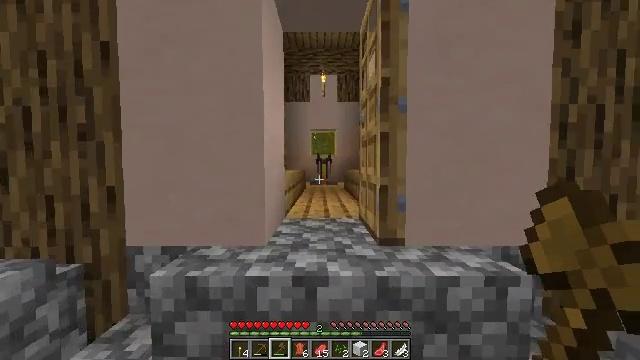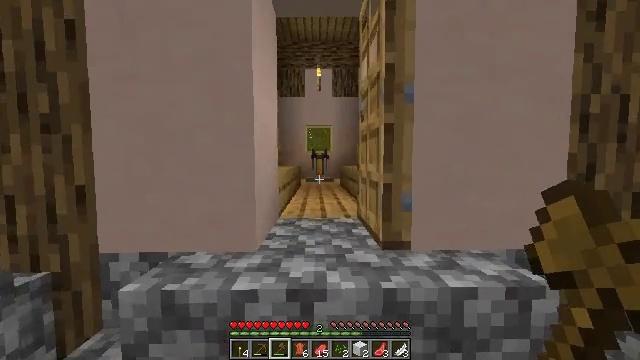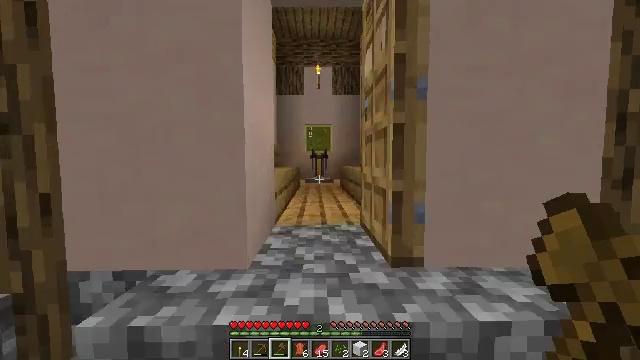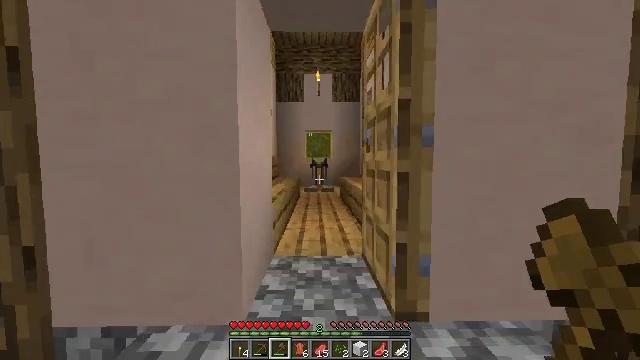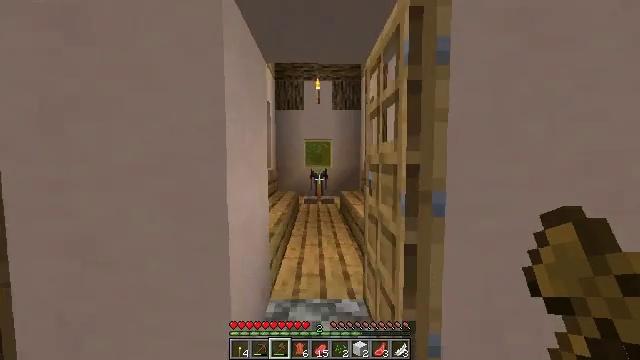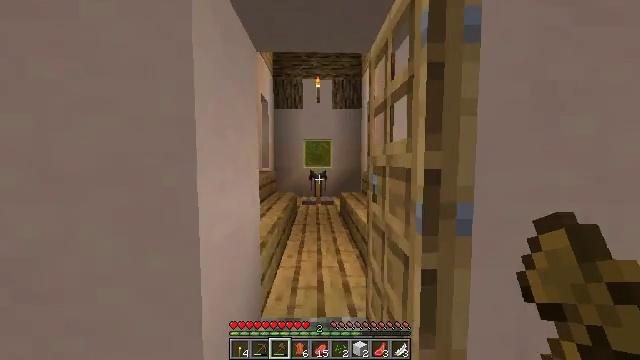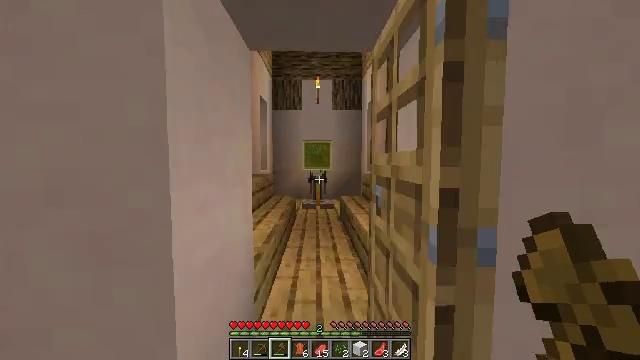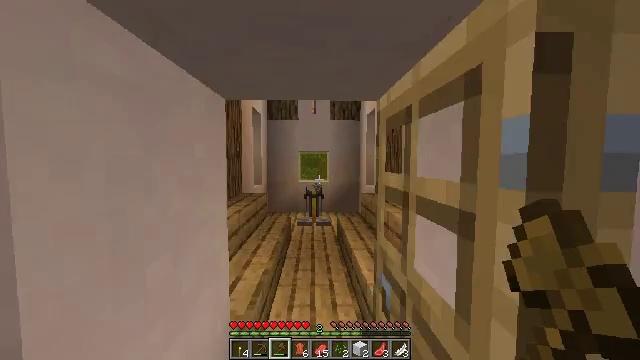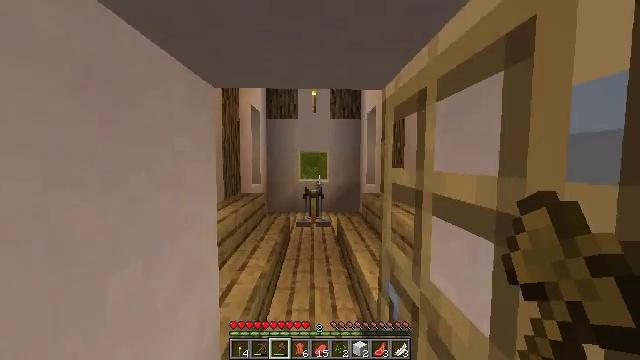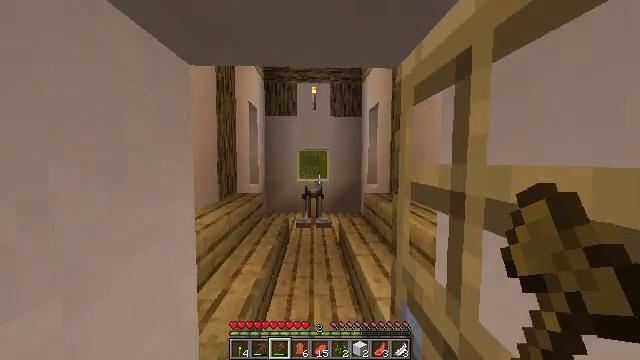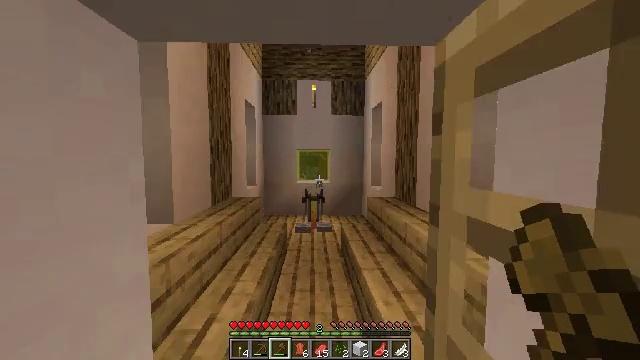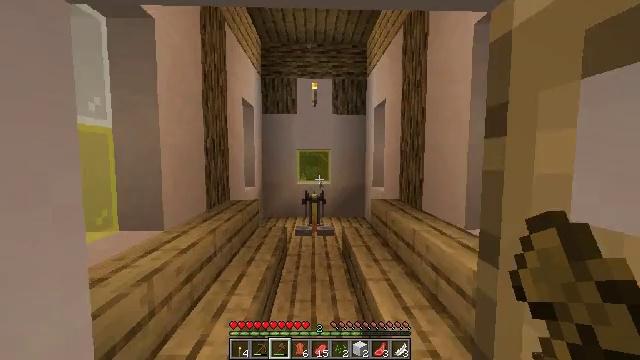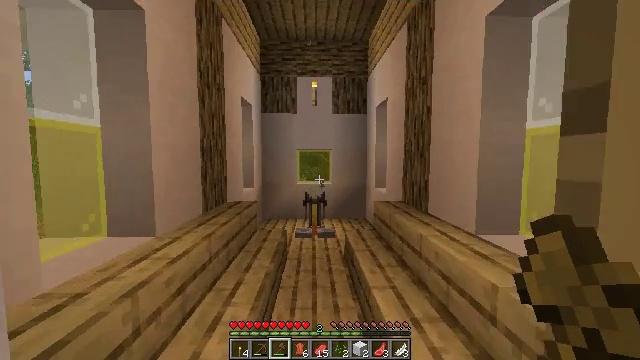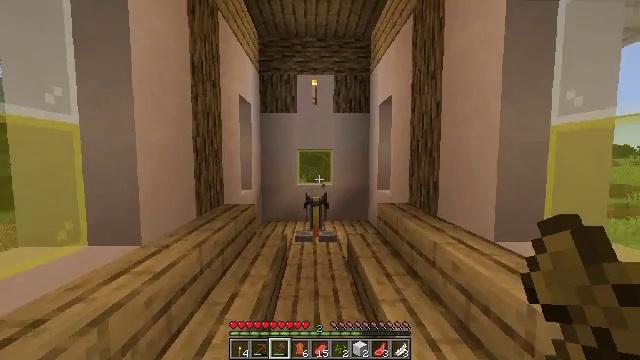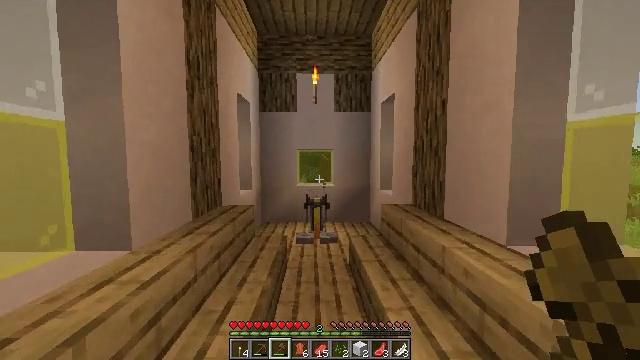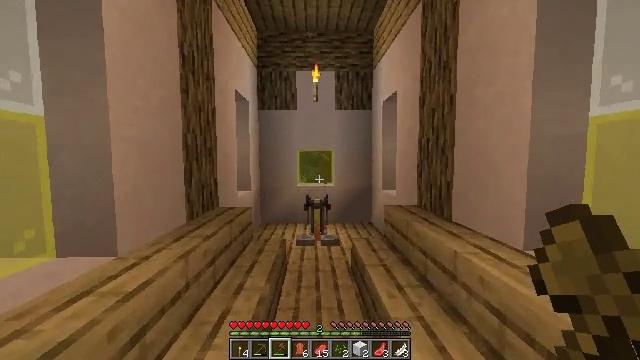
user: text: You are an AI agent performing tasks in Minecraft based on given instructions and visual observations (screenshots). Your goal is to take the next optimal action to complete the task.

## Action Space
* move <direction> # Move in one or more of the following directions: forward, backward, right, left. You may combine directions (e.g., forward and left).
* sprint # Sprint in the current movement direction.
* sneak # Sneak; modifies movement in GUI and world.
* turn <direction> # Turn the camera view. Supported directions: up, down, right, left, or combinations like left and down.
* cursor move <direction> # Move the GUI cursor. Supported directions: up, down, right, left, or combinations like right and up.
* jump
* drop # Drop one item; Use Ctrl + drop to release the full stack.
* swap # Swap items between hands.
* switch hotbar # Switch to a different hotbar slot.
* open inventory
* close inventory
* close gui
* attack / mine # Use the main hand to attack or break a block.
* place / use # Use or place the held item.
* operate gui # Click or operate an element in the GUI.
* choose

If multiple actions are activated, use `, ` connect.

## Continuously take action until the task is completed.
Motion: motion action
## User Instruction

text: Take down the wall torch for reuse.
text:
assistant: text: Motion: move forward, turn right
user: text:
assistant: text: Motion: move forward
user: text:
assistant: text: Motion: move forward
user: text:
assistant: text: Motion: move forward
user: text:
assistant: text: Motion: move forward
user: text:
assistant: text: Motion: move forward
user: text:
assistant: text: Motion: move forward
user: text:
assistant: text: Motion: move forward
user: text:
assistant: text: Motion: move forward
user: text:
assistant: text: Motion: move forward
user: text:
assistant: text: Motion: move forward
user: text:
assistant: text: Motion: move forward
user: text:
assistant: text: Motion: move forward
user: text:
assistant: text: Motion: move forward
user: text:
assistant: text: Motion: move forward
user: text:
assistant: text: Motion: move forward
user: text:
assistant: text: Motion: move forward
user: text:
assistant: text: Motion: move forward
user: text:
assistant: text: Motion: move forward
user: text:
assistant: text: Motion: move forward, turn up
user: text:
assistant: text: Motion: move forward, turn up
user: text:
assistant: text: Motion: move forward, turn left and up
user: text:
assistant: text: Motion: move forward, turn up
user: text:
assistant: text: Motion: move forward, turn up
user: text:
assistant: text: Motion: move forward, turn up
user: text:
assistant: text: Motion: move forward, turn up
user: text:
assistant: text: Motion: move forward
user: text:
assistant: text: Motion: move forward
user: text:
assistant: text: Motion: move forward, attack / mine
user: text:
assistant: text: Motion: move forward, attack / mine